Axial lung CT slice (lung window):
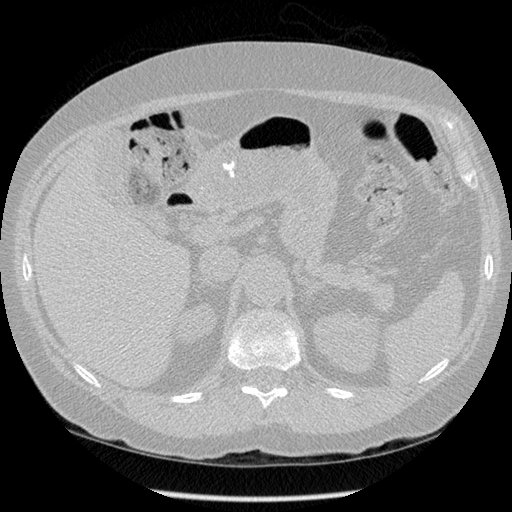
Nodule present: no